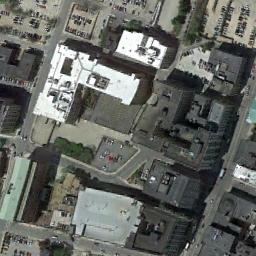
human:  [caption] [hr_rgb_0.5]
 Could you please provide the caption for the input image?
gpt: In a business district there are several tall buildings of different shapes and several roads with many cars  There are many cars in the open space beside the road .

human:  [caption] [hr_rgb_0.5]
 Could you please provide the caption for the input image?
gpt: The rooms are spaced differently .

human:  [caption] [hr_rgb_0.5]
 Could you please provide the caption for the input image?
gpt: The commercial area is near a parking lot .

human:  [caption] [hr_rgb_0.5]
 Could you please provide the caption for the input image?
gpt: There are some black buildings and a white building on a commercial area .

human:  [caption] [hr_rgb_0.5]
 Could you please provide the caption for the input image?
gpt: A commercial area has some buildings and some parking lots are next to the commercial area .